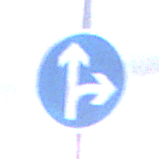
Verkehrszeichen: VorgeschriebeneFahrtrichtungGeradeausOderRechts
Umgebung: Outdoor, Suburban
Tageszeit: MorningAfternoon
Wetter: PartlyCloudy
Licht: Natural
Jahreszeit: NotSpecified
Kontrast: LowContrast